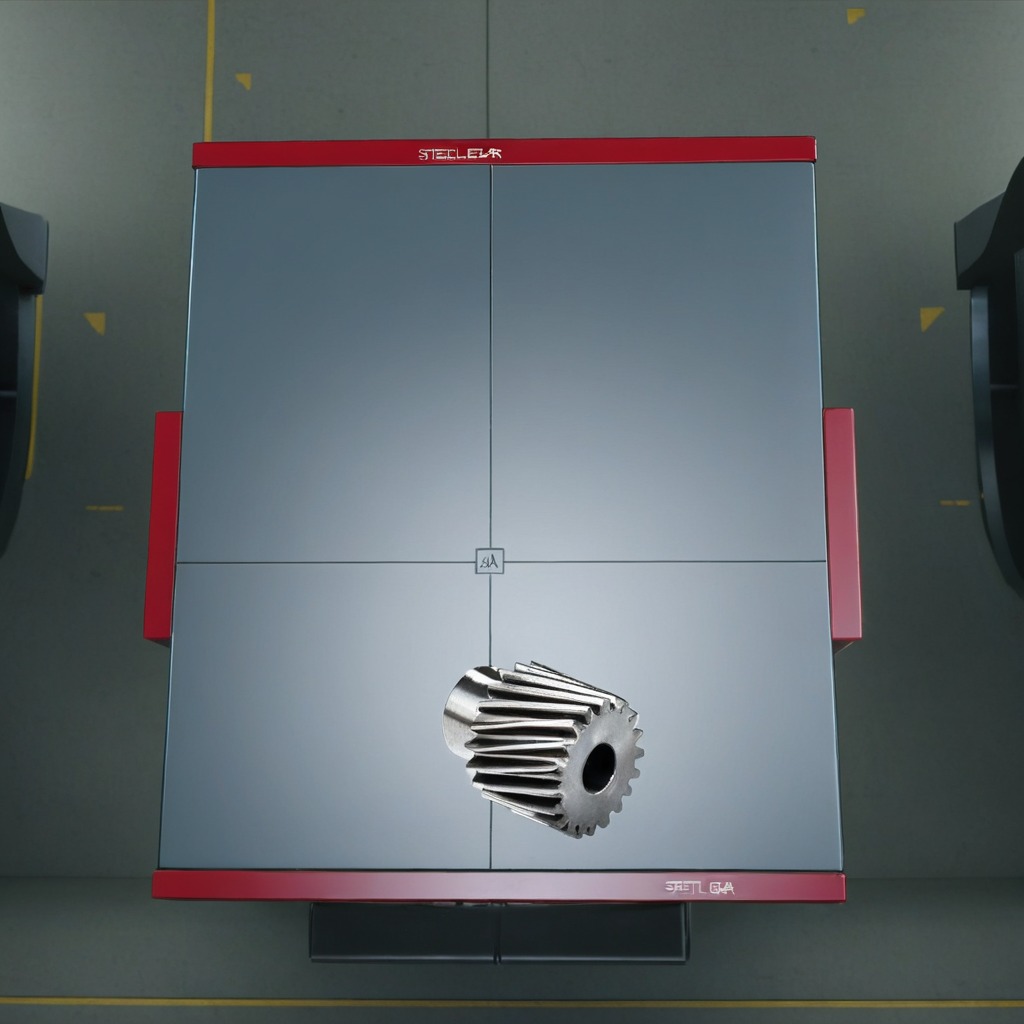
A steel gear with teeth is lying on a toolbox surface in an airplane hangar workshop 8K.